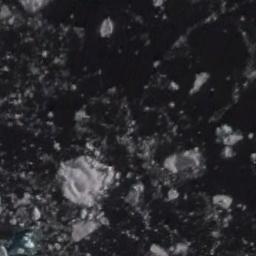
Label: sea_ice